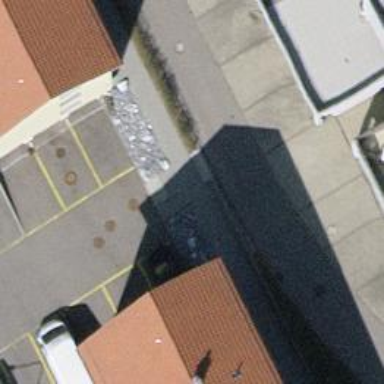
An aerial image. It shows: Footway surfaced with paving stones.